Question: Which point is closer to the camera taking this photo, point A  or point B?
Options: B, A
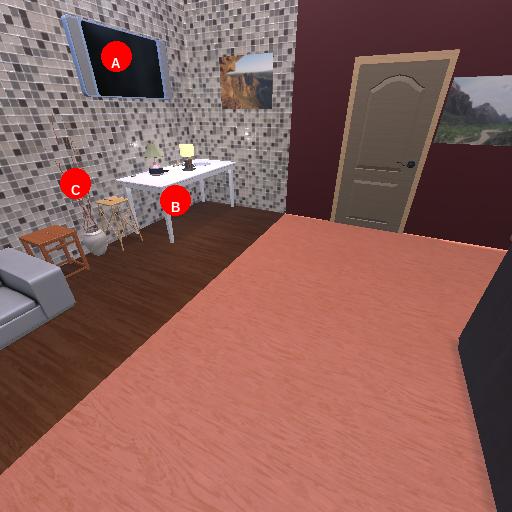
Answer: B